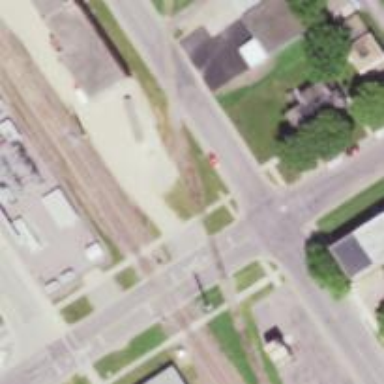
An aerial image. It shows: Crossing for the railway.